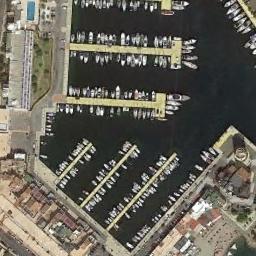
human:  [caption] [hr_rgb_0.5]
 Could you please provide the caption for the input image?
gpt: There are many ships in the harbor .

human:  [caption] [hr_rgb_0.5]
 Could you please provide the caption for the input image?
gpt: The harbor with lots of neatly docked boats is surrounded by a block and the color of the waters is dark green .

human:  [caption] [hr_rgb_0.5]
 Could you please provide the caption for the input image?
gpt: Neatly lined with yachts next to buildings and roads in the sea .

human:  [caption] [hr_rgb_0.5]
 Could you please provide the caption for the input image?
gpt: There are only three empty seats in the harbor .

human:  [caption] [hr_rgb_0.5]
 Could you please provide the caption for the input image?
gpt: There are many buildings around the harbor with many ships .